Question: '''
for (int i = 0; i < dataGridView1.Rows.Count; i++)
{
dataGridView1.Rows[i].HeaderCell.Value = (i + 1).ToString();
}
'''
So here I'm displaying the rows.
Notice how on this image, the label is positioned towards the right side and there is a big gap from the left side?

How do I place it closer towards the arrow? I don't want the user to have to resize to get the values.
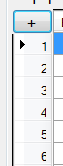
Answer: I think you need 'RowHeaderStyle', in 'dataGridView1' properties, then follow the pictures below